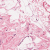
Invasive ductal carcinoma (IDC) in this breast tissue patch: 0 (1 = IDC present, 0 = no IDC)